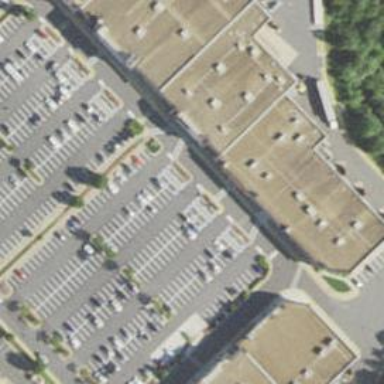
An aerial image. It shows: Parking space is available.